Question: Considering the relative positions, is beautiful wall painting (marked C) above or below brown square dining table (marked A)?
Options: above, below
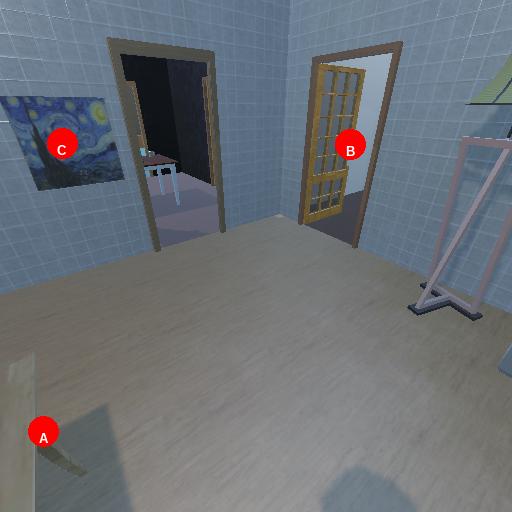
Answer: above